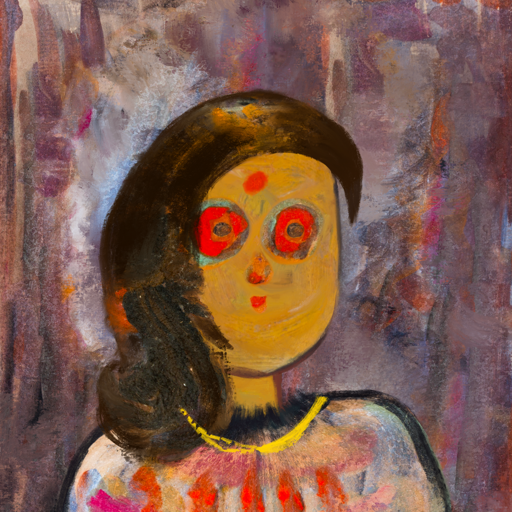
Background: Hypocrite, Head And Neck Front: After_Raid, Face Front: Sisters, Bust: Childish, Hair Front: Gypsy_Queen, Head Accessory: Blank, Second Necklace: Blank, Necklace: Irani_1, Baby: Blank